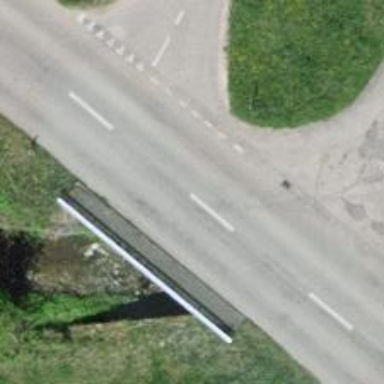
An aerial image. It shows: Secondary road with bridge.